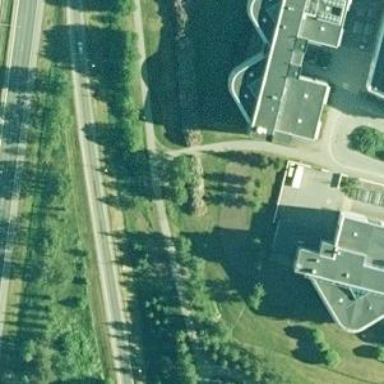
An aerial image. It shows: Asphalt cycleway.